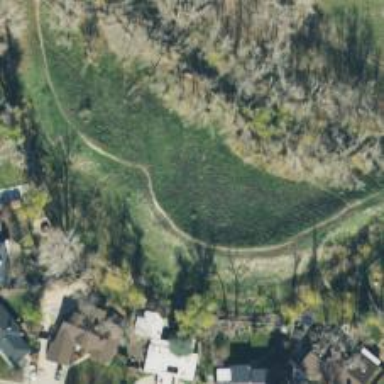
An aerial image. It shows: Disc golf hole.